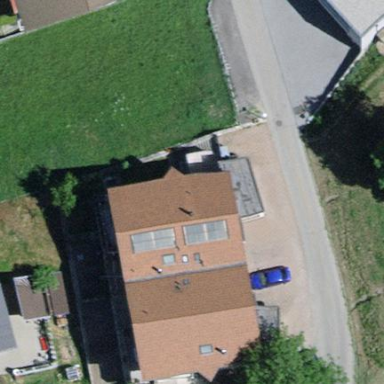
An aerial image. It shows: Gabled building.